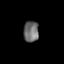
Tissue: lung
Cell type: Endothelial cells
Senescence score: 0.6302
Nuclear area (px): 314
Mean DAPI intensity: 108.124